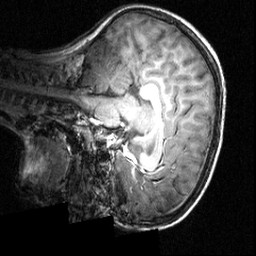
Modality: T1w
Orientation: sagittal
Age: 12
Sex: female
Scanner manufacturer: siemens
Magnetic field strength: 3.951 T
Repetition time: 1.3 s
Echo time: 0.00335 s